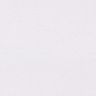
Metastatic tissue present: no